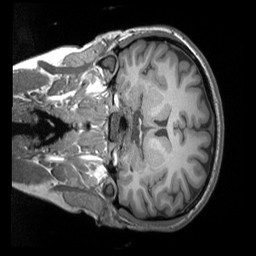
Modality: T1w
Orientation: coronal
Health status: healthy